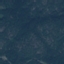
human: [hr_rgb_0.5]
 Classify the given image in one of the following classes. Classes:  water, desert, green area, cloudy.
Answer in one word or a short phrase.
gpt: green area